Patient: sex M, age 52
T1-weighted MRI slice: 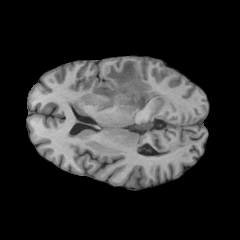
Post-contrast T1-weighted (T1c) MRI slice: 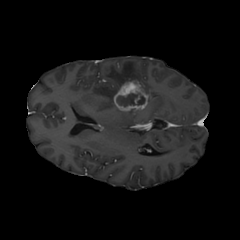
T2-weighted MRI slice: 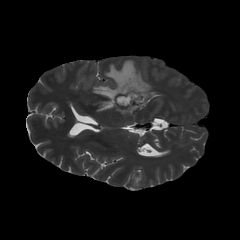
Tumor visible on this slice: yes
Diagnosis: Glioblastoma, IDH-wildtype
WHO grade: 4